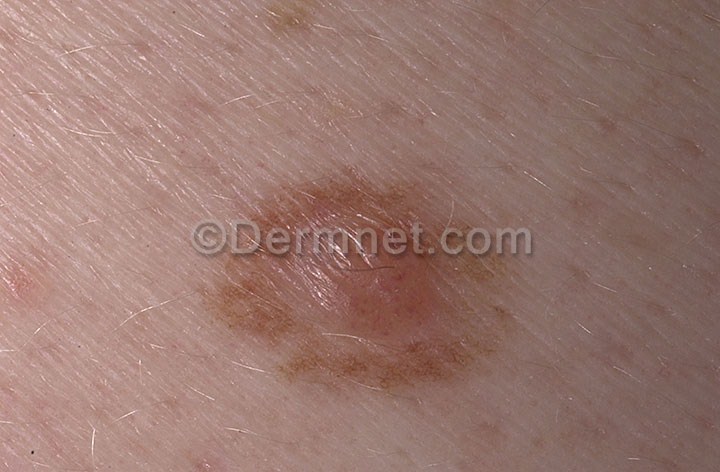
Disease: Melanoma Skin Cancer Nevi and Moles